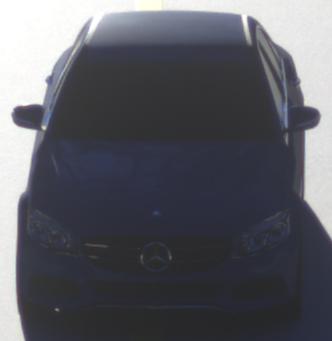
Make: Mercedes-Benz
Model: C 160
Detailed model: C-Class (205) Limousine
Model produced from: 2015/04
Model produced until: 2018/04
Doors: 4
Color: blue
Road condition: dry road
Daytime: sunrise or sunset
Contrast: high contrast